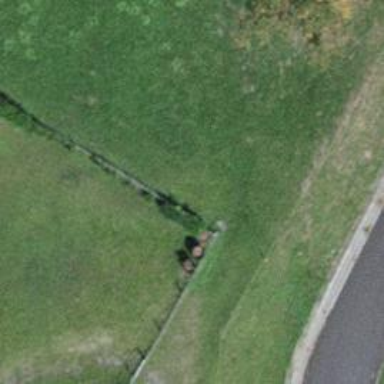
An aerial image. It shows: Fence is in the image.